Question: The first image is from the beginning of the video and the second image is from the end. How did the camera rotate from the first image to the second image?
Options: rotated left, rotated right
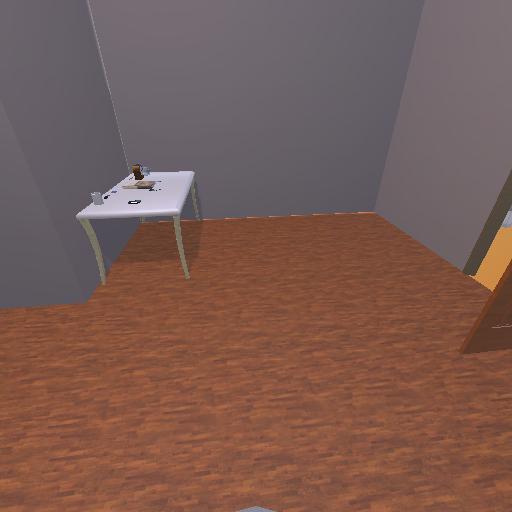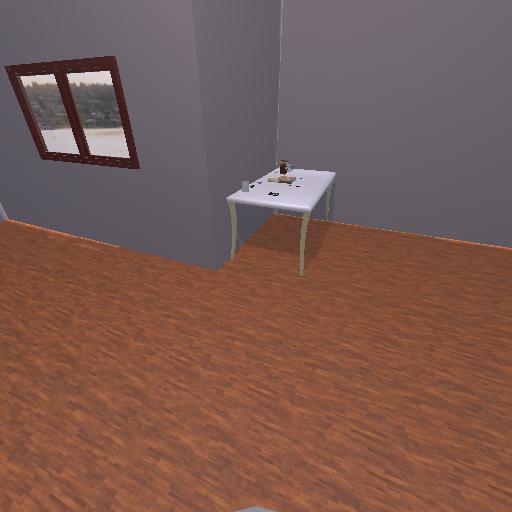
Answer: rotated left